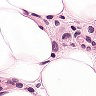
Metastatic tissue present: yes